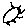
Label: sun